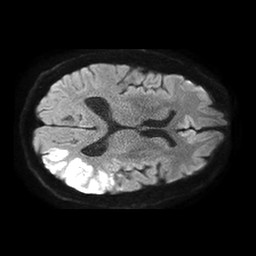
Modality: TRACE
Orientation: axial
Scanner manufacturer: philips
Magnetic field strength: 1.5 T
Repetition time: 4.6 s
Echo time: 0.08517 s